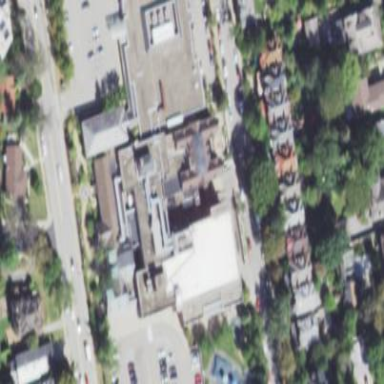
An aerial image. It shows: Hospital providing healthcare services.